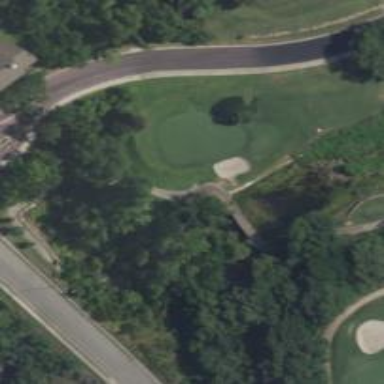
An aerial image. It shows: View of golf hole.